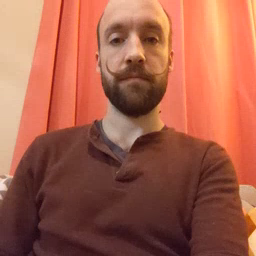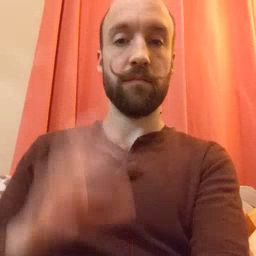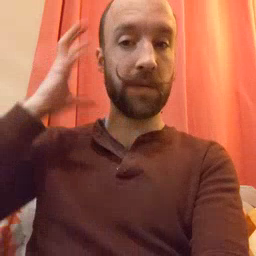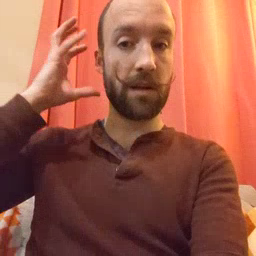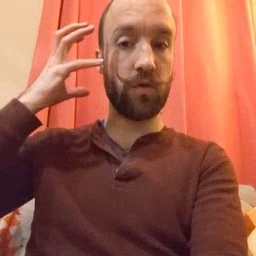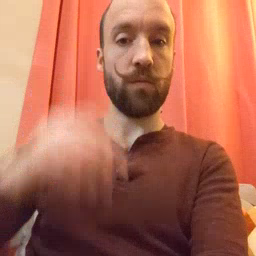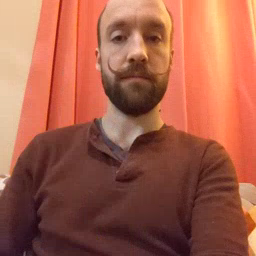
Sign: radio